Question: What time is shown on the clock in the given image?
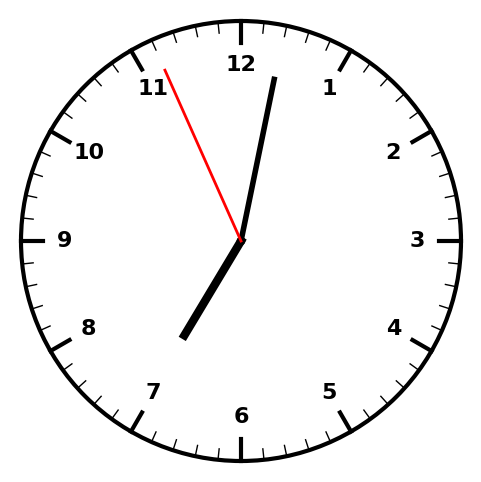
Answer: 07:01:56